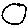
Label: circle